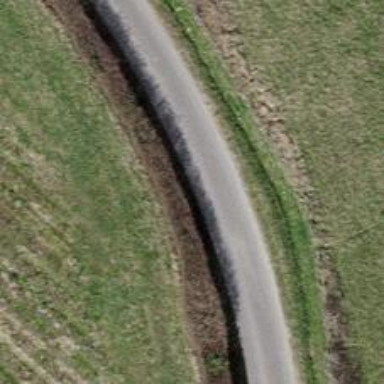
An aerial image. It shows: Hedge barrier.